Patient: sex F, age 35
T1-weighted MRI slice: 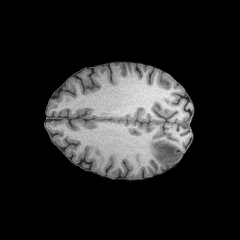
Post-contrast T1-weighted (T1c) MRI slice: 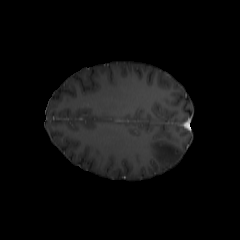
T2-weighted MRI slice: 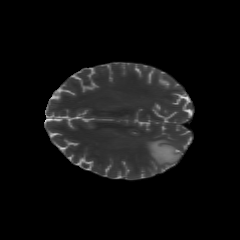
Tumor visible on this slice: yes
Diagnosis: Astrocytoma, IDH-mutant
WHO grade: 2